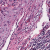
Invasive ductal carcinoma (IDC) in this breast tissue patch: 1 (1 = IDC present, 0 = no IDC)